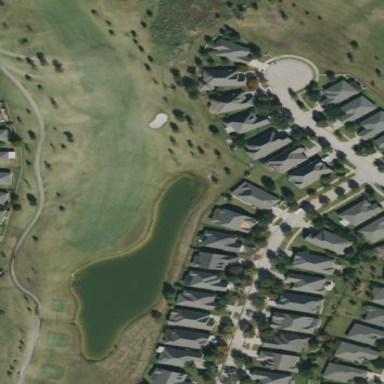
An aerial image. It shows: Rough area in golf course.